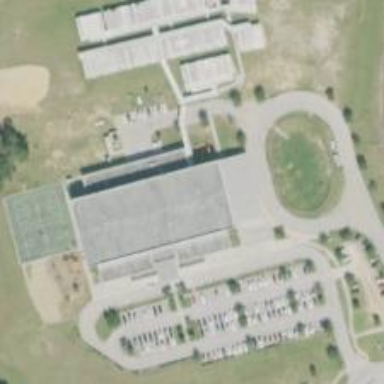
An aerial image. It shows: School.